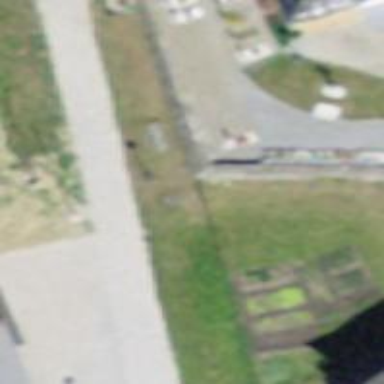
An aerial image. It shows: Retaining wall.